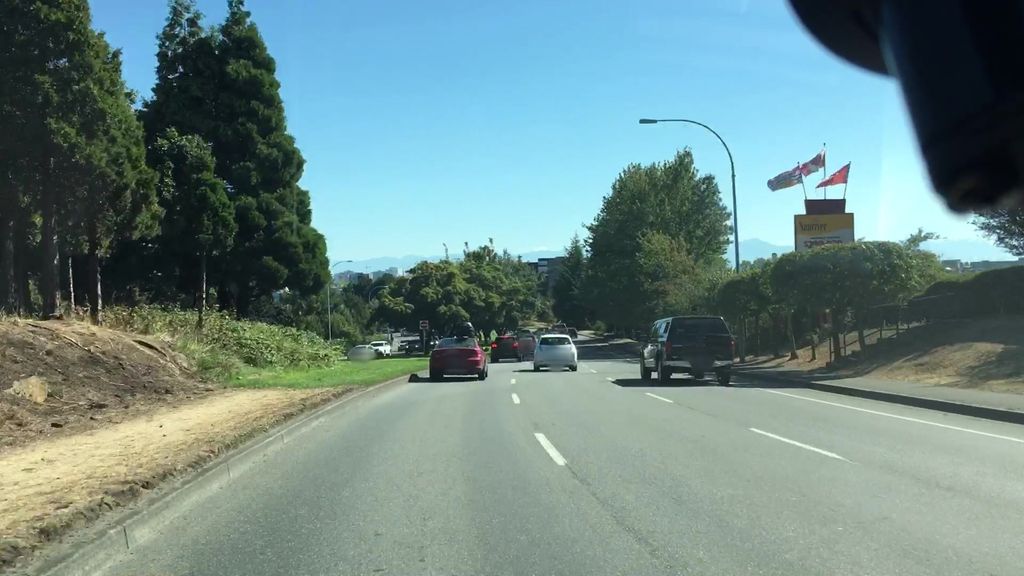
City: victoria